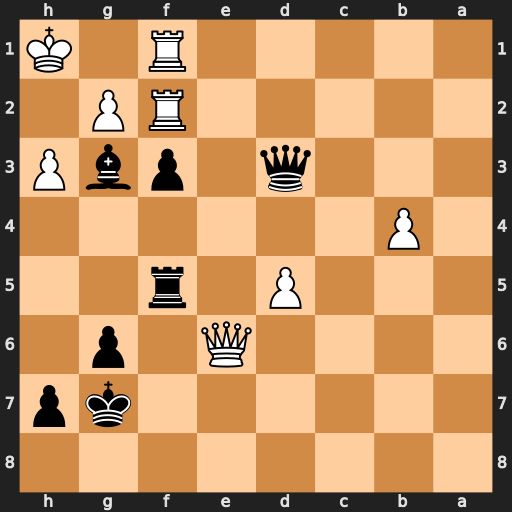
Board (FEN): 8/6kp/4Q1p1/3P1r2/1P6/3q1pbP/5RP1/5R1K
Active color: b
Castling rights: -
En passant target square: -
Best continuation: fxg2+ Kxg2 Bxf2 Qe7+ Kh6